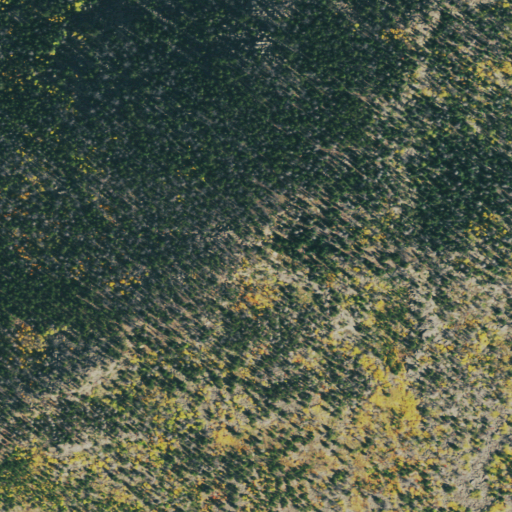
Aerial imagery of mountain in Colorado named Black Mountain containing evergreen forest and shrub